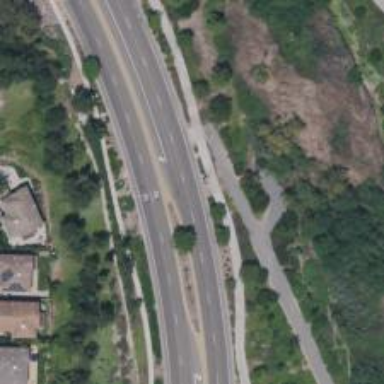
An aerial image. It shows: Secondary road with separate asphalt sidewalks.